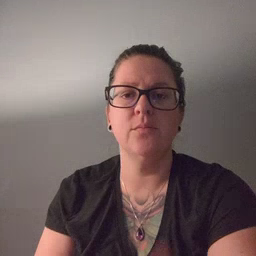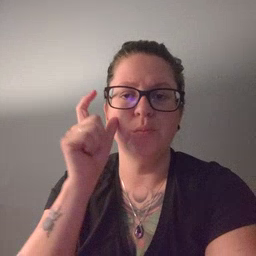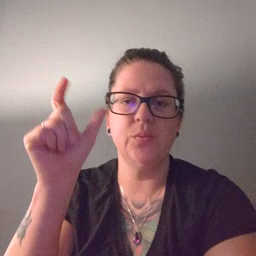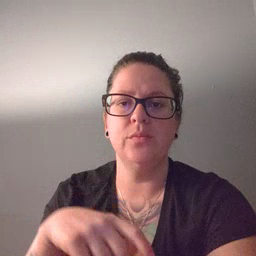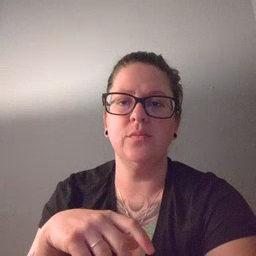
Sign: moon